【题型】解答题　【知识点】平面几何　【难度】hard
(2025·上海松江·一模) 在矩形 \(ABCD\) 中, \(AB=8\), \(AD=10\). 点 \(E\)、\(F\) 分别在边 \(AB\)、\(BC\) 上, \(AF \perp DE\), 垂足为点 \(H\).

\vspace{0.5em}
\noindent
(1) 求 \(AF:DE\) 的值;

\vspace{0.5em}
\noindent
(2) 当 \(HF = 2EH\) 时, 求 \(AE\) 的长;

\vspace{0.5em}
\noindent
(3) 连接 \(CH\), 如果 \(\triangle CDH\) 是等腰三角形, 求 \(\angle EDC\) 的正切值.
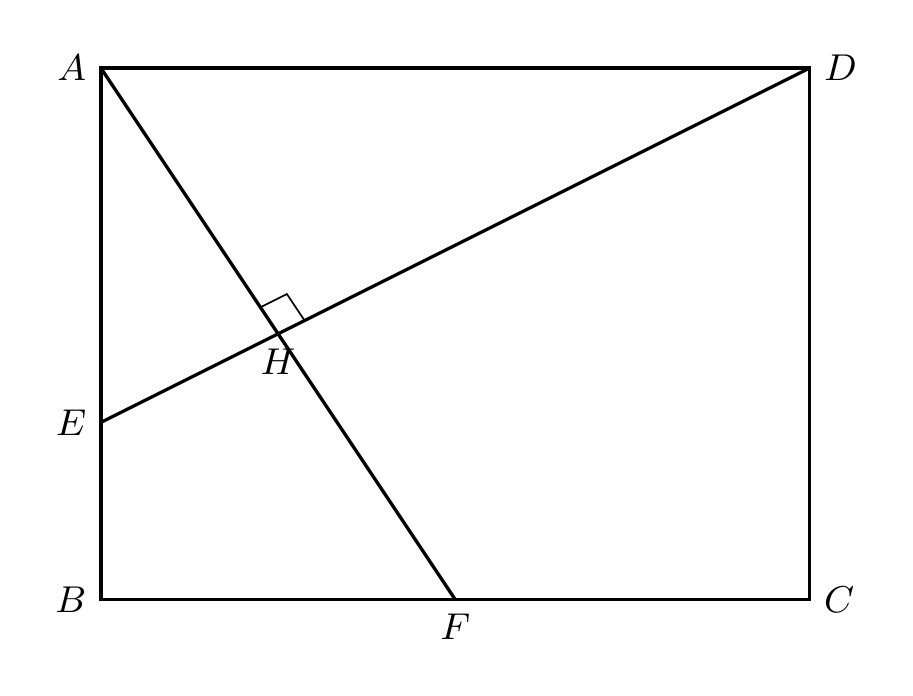
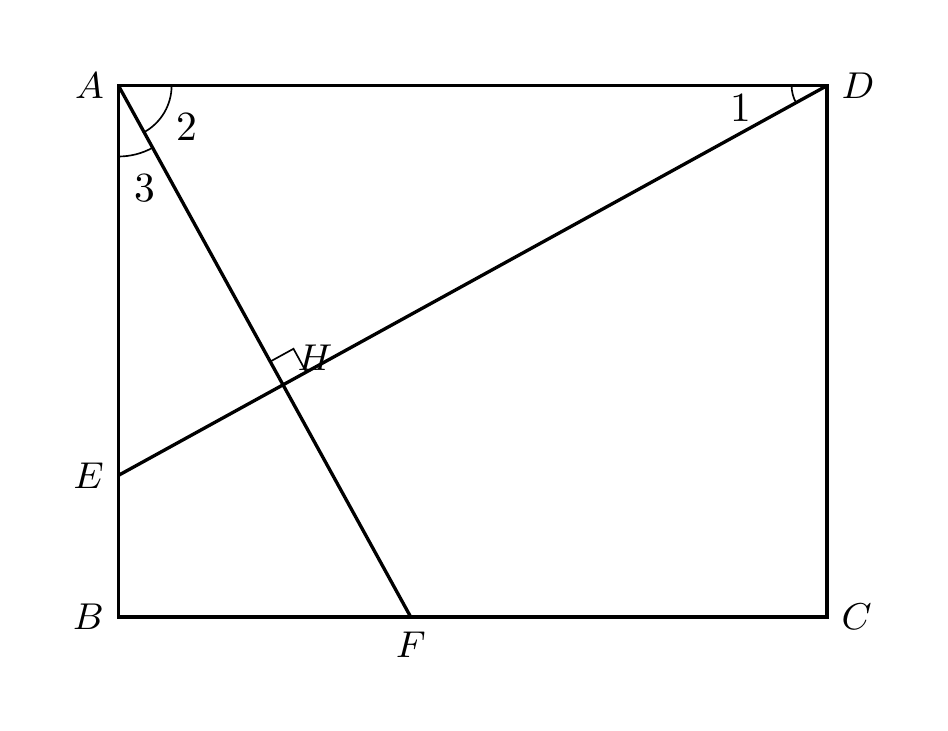
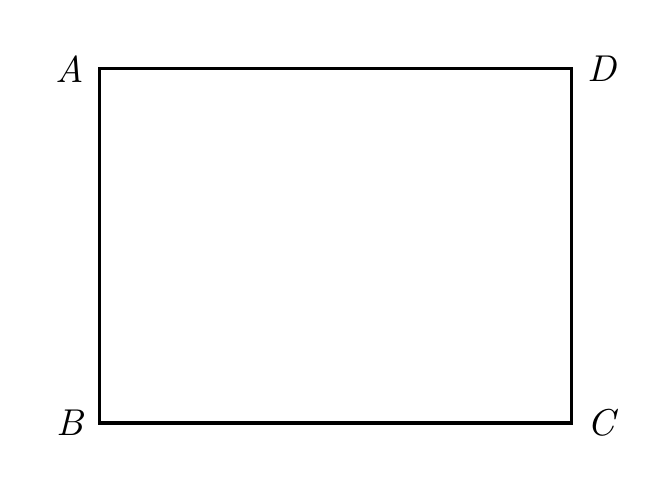
【解答】
\noindent
【答案】(1) $\dfrac{4}{5}$

\vspace{0.5em}
\noindent
(2) $5$

\vspace{0.5em}
\noindent
(3) $\dfrac{4}{3}$ 或 $\dfrac{8}{5}$ 或 $2$

\vspace{0.5em}
\noindent
【知识点】根据矩形的性质求线段长、相似三角形的判定与性质综合、已知正切值求边长

\vspace{0.5em}
\noindent
【分析】
(1) 先由矩形的性质证明 $\triangle ABF \backsim \triangle DAE$，即可得 $\dfrac{AF}{DE} = \dfrac{AB}{AD} = \dfrac{4}{5}$；

\vspace{0.3em}
\noindent
(2) 延长 $DE$、$CB$ 交于 $M$，设 $AE = x$，由 $\triangle ABF \backsim \triangle DAE$ 得 $\dfrac{BF}{AE} = \dfrac{AB}{AD} = \dfrac{4}{5}$，则 $BF = \dfrac{4}{5}x$，证明 $\triangle AEH \backsim \triangle MFH$ 得 $\dfrac{EH}{HF} = \dfrac{AE}{MF} = 2$，进而得 $MF = 2x$，$BM = \dfrac{6}{5}x$，再由 $AD \parallel BM$ 得 $\dfrac{AE}{BE} = \dfrac{AD}{BM}$，进而可得关于 $x$ 的一元二次方程，解方程即可；

\vspace{0.3em}
\noindent
(3) 分三种情况：① 当 $CD = DH = 8$ 时；② 当 $CD = CH$ 时；③ 当 $DH = CH$ 时；根据三种情况分别画图求解即可。

\vspace{0.5em}
\noindent
【详解】
(1) 解：在矩形 $ABCD$ 中，$\angle B = \angle ADC = \angle BAD = 90^\circ$，

\vspace{0.3em}
\noindent
$\because AF \perp DE$，

\vspace{0.3em}
\noindent
$\therefore \angle 1 + \angle 2 = \angle 2 + \angle 3 = 90^\circ$，

\vspace{0.3em}
\noindent
$\therefore \angle 1 = \angle 3$，

\vspace{0.3em}
\noindent
$\therefore \triangle ABF \backsim \triangle DAE$，

\vspace{0.3em}
\noindent
又 $\because AB = 8$，$AD = 10$，

\vspace{0.3em}
\noindent
$\therefore \dfrac{AF}{DE} = \dfrac{AB}{AD} = \dfrac{4}{5}$；

\vspace{0.5em}
\noindent
(2) 解：延长 $DE$、$CB$ 交于 $M$，

\vspace{0.3em}
\noindent
设 $AE = x$，

\vspace{0.3em}
\noindent
$\because \triangle ABF \backsim \triangle DAE$，

\vspace{0.3em}
\noindent
$\therefore \dfrac{BF}{AE} = \dfrac{AB}{AD} = \dfrac{4}{5}$，

\vspace{0.3em}
\noindent
则 $BF = \dfrac{4}{5}x$，

\vspace{0.3em}
\noindent
$\because \angle MEB = \angle AEH$，$\angle MBE = \angle AHE = 90^\circ$，

\vspace{0.3em}
\noindent
$\therefore \triangle AEH \backsim \triangle MFH$，

\vspace{0.3em}
\noindent
$\therefore \dfrac{EH}{HF} = \dfrac{AE}{MF} = 2$，

\vspace{0.3em}
\noindent
$\therefore MF = 2x$，$BM = \dfrac{6}{5}x$，

\vspace{0.3em}
\noindent
$\because AD \parallel BM$，

\vspace{0.3em}
\noindent
$\therefore \dfrac{AE}{BE} = \dfrac{AD}{BM}$，即 $\dfrac{x}{8 - x} = \dfrac{10}{\dfrac{6x}{5}}$，

\vspace{0.3em}
\noindent
$\therefore 3x^2 + 25x - 200 = 0$，

\vspace{0.3em}
\noindent
解得 $x = 5$，$x = -\dfrac{40}{3}$（舍），

\vspace{0.3em}
\noindent
$\therefore AE = 5$；

\vspace{0.5em}
\noindent
(3) 解：$\textcircled{1}$ 当 $CD = DH = 8$ 时，

\vspace{0.3em}
\noindent
$\because AD = 10$，

\vspace{0.3em}
\noindent
$\therefore AH = 6$，

\vspace{0.3em}
\noindent
$\because \angle EDC + \angle 1 = \angle 1 + \angle 2 = 90^\circ$，

\vspace{0.3em}
\noindent
$\therefore \angle EDC = \angle 2$，

\vspace{0.3em}
\noindent
$\therefore \tan \angle EDC = \tan \angle 2 = \dfrac{DH}{AH} = \dfrac{8}{6} = \dfrac{4}{3}$；

\vspace{0.5em}
\noindent
$\textcircled{2}$ 当 $CD = CH$ 时，

\vspace{0.3em}
\noindent
过点 $C$ 作 $CN \perp DH$，垂足为点 $G$，交 $AD$ 于 $N$，则 $HG = DG$，

\vspace{0.3em}
\noindent
$\because AF \perp DE$，

\vspace{0.3em}
\noindent
$\therefore AF \parallel NC$，

\vspace{0.3em}
\noindent
$\therefore AN = ND = 5$，$AN = FC = BF = 5$，

\vspace{0.3em}
\noindent
则 $AE = \dfrac{25}{4}$，

\vspace{0.3em}
\noindent
$\therefore \tan \angle EDC = \tan \angle AED = \dfrac{AD}{AE} = \dfrac{10}{\dfrac{25}{4}} = \dfrac{8}{5}$；

\vspace{0.5em}
\noindent
$\textcircled{3}$ 当 $DH = CH$ 时，

\vspace{0.3em}
\noindent
过点 $H$ 作 $HP \perp CD$，则 $CP = DP$，

\vspace{0.3em}
\noindent
$\because AD \parallel HP \parallel FC$，

\vspace{0.3em}
\noindent
$\therefore AH = HF$，

\vspace{0.3em}
\noindent
则 $AD = DF = 10$，$CD = 8$，

\vspace{0.3em}
\noindent
$\therefore CF = 6$，$BF = 4$，$AE = 5$，

\vspace{0.3em}
\noindent
$\tan \angle EDC = \tan \angle AED = \dfrac{AD}{AE} = \dfrac{10}{5} = 2$。

\vspace{0.5em}
\noindent
【点睛】本题考查了矩形的性质，相似三角形的判定和性质，一元二次方程的应用，锐角三角函数与解直角三角形、数形结合与分类讨论数学思想的运用等知识与方法。
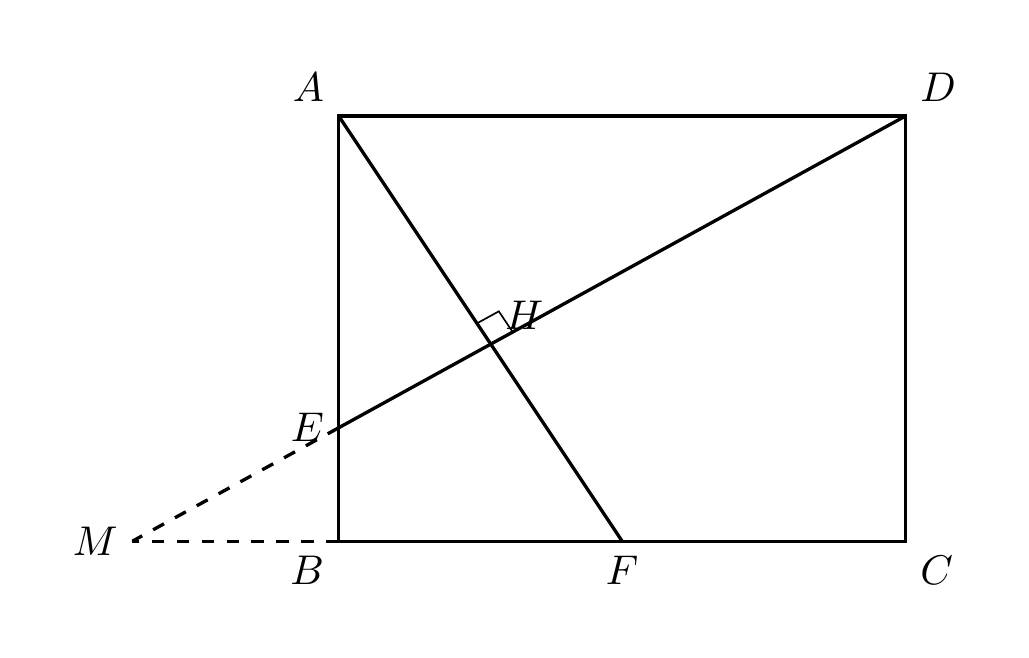
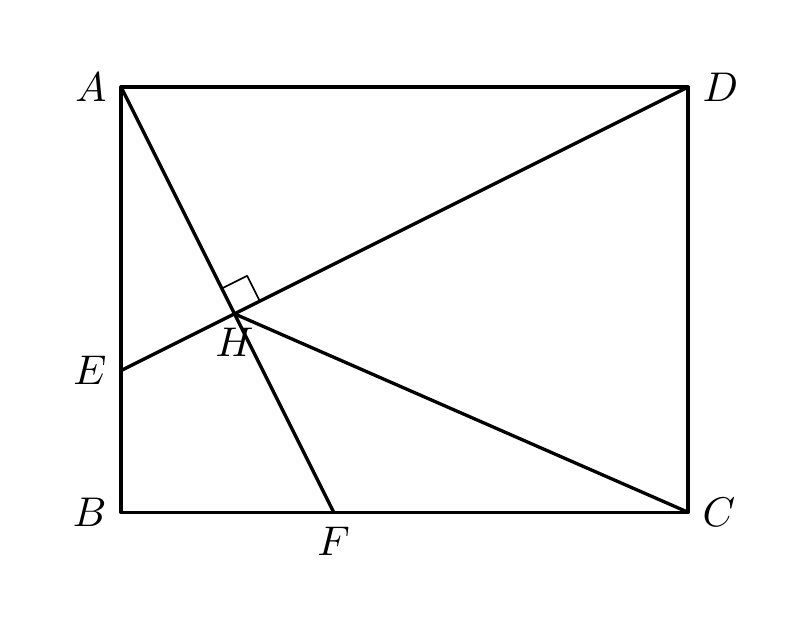
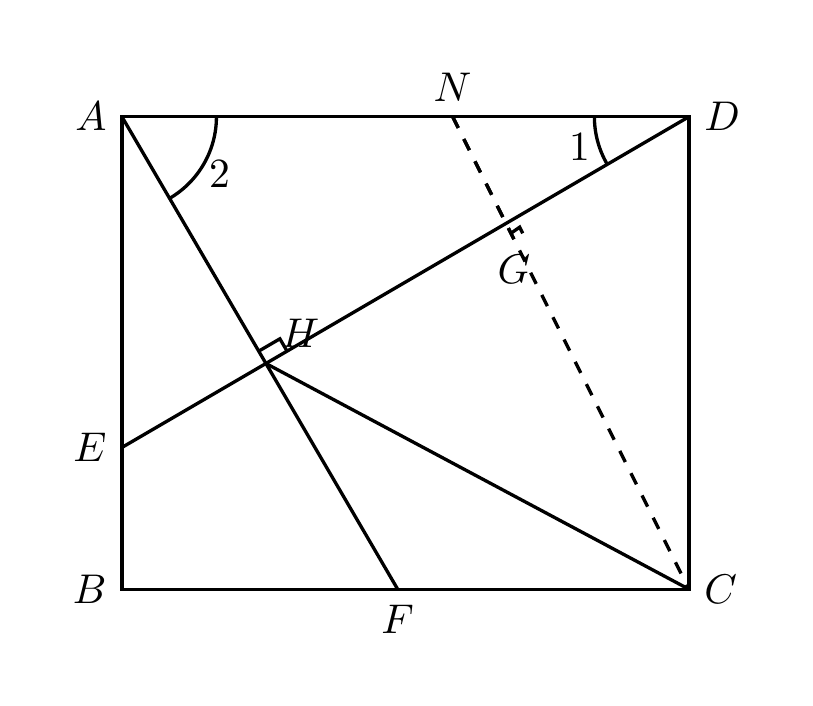
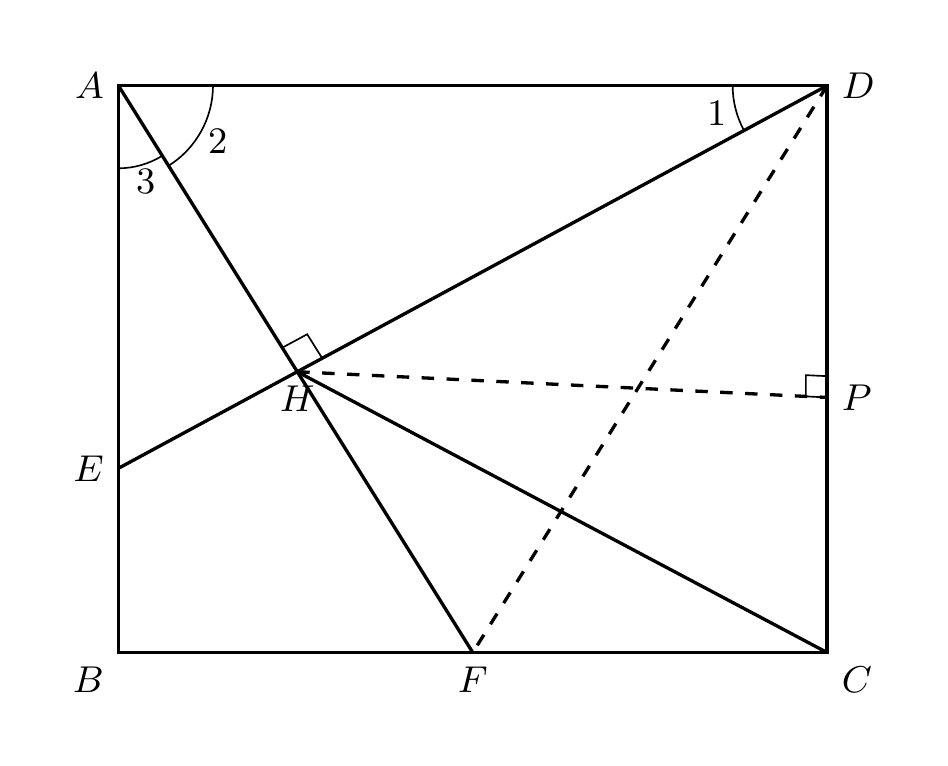